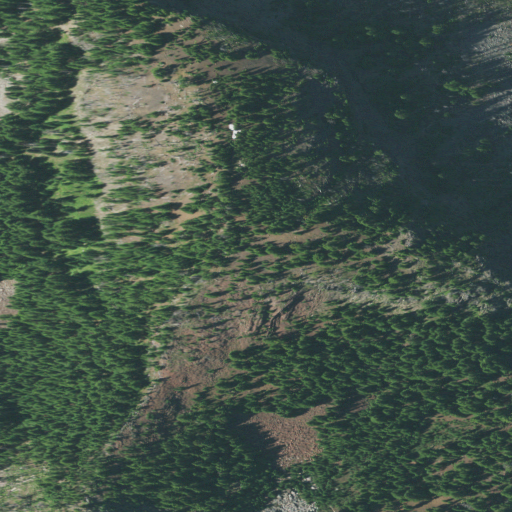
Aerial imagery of mountain in Oregon named Marion Peak containing evergreen forest, shrub, and barren land